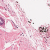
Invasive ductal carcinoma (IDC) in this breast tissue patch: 0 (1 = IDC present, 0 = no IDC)